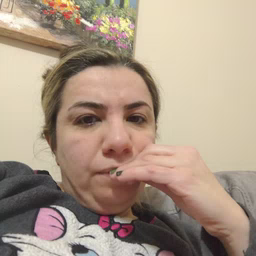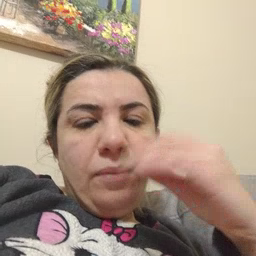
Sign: brown